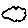
Label: cloud